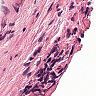
Metastatic tissue present: no